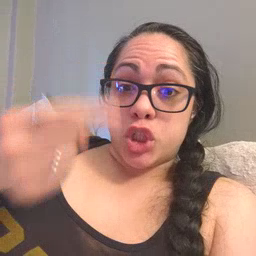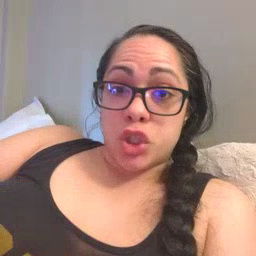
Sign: first